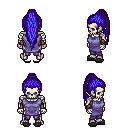
a pixel art fantasy rpg character, male body template, skeleton, chain tabard jacket, magenta pants, blue extra-long topknot hairstyle, leather bracers, gray slippers, four views (front, back, left, right), 2x2 character sprite sheet, small pixel art, hard edges, no anti-aliasing